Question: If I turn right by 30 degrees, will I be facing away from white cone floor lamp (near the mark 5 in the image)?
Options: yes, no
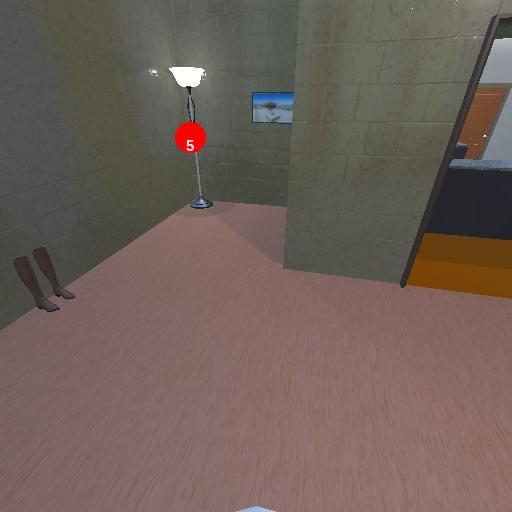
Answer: yes